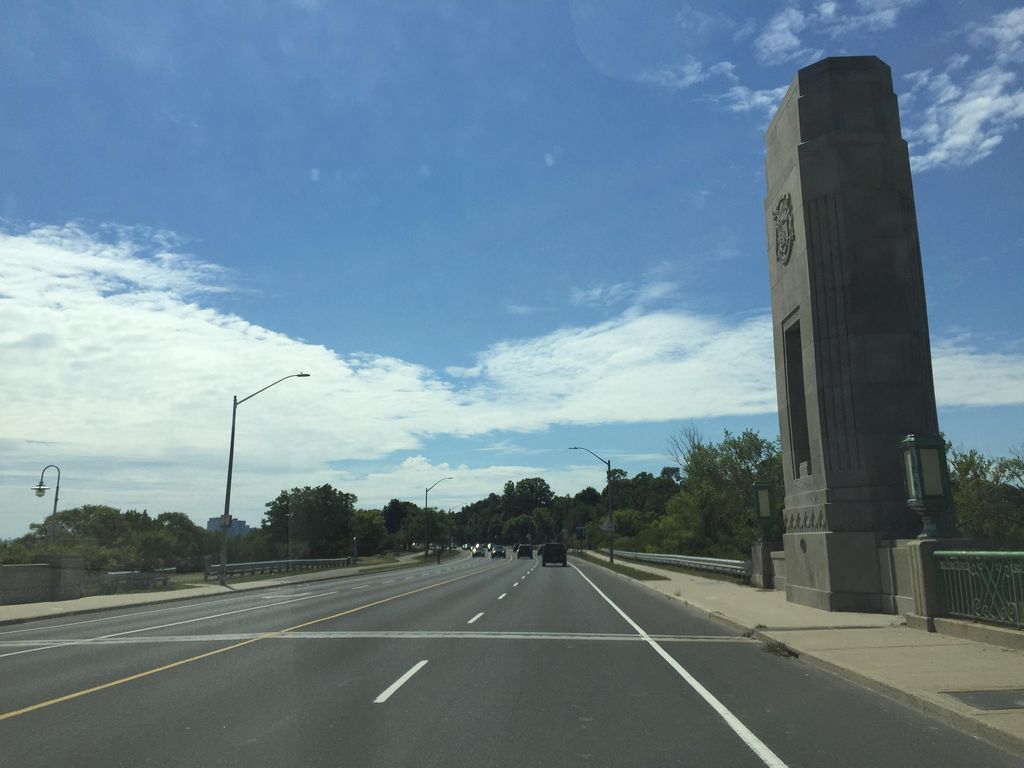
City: hamilton